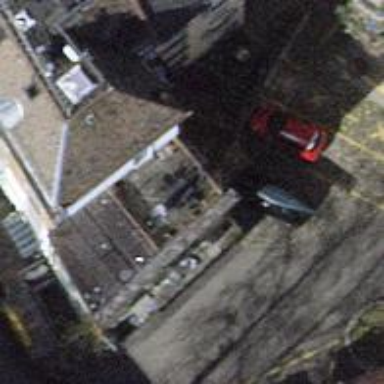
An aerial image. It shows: The building has flat roof oriented across. The roof is major part of the building.